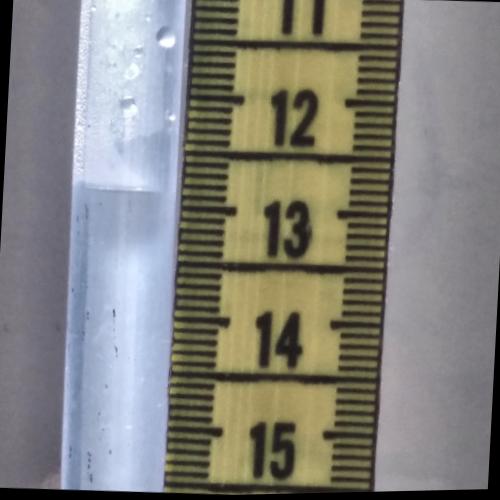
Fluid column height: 12.9 cm